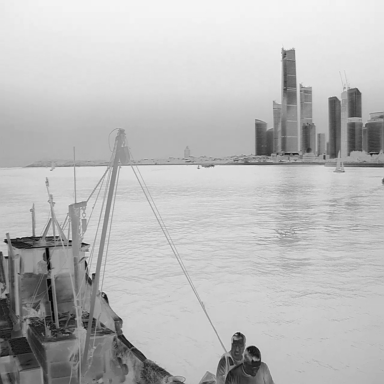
There is a container_ship in the infrared image.